Question: I am working on creating a procedural city, complete with randomly generated buildings and textures. I am generating cylinder-ish buildings correctly, and generating a procedural texture pattern for windows, but when I map the texture onto the cylinder it doesn't come out how I think it should.

The picture shows my three problems.
Firstly, my cylinder code will randomly skip 90 degrees to create slices out of the cylinder that look nice, and when two of these happen the second one has the stretches texture that you see here. The first slice looks perfectly fine. That is number 2 on the image.
The second problem--numbered 1--is that for some reason it appears to take a large section of the texture and map it onto a small slice at the end of the cylinder, and this happens every time.
The third problem is slightly harder to notice, although it is easiest to see on number 1, if you look at the top, the texture is much wider than is it at the bottom, and I don't know why.
Here is my source code for creating and texturing the cylinder: <URL>
Here is the code that generates the textures and the code that stores and renders the actual vertices: <URL>
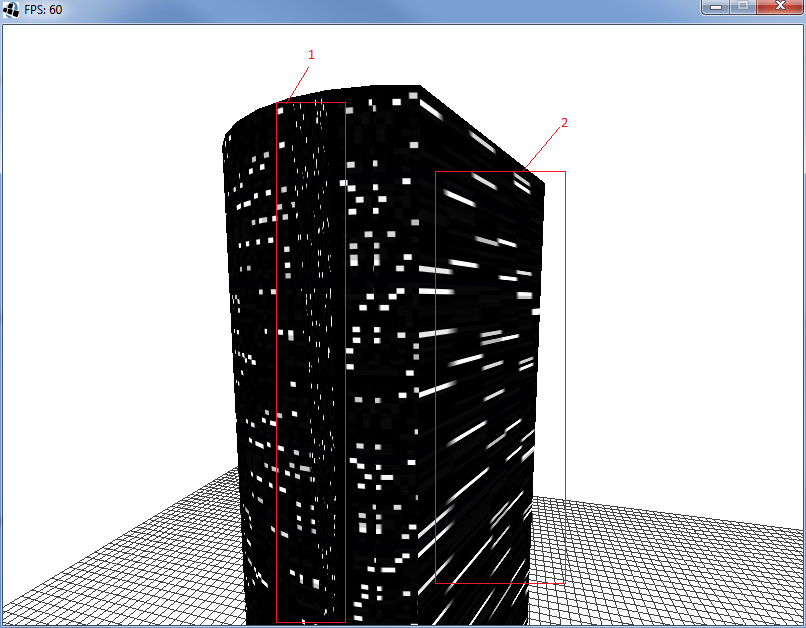
Answer: Turns out the problem for #1 was here:
'''
if(i < v2UVA.length-1)
'''
Switch that to
'''
if(i < v2UVA.length)
'''
And that problem goes away. Not sure why the stretching happens, but I just limited the max cuts to 1 and it works fine.